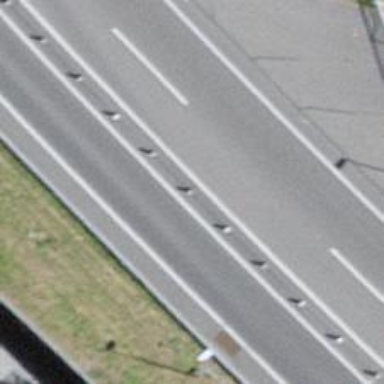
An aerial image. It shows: Bollard barrier.